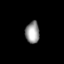
Tissue: skin
Cell type: Epithelial cells
Senescence score: 0.2336
Nuclear area (px): 301
Mean DAPI intensity: 152.053